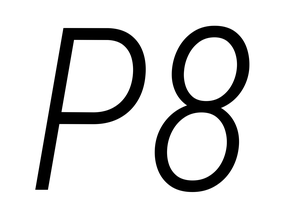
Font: Roboto-Italic_Condensed_Light_Italic